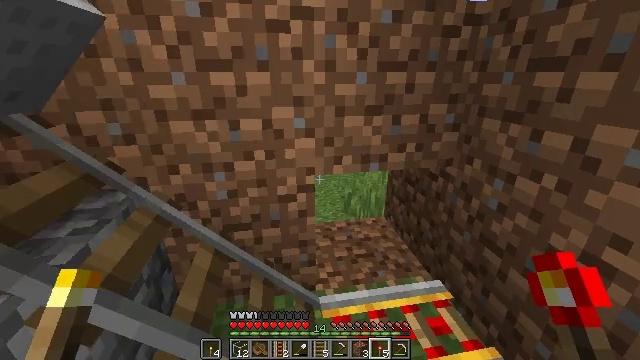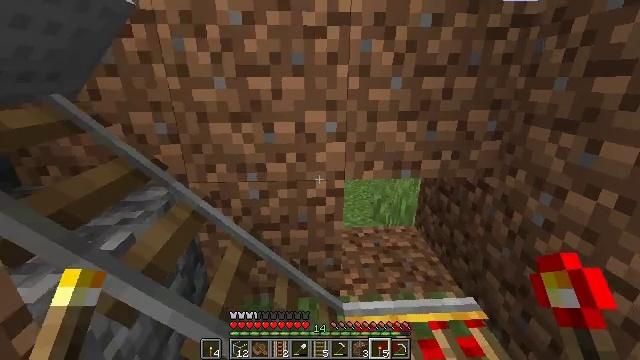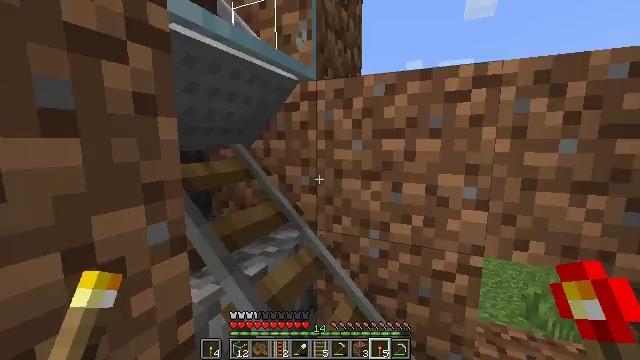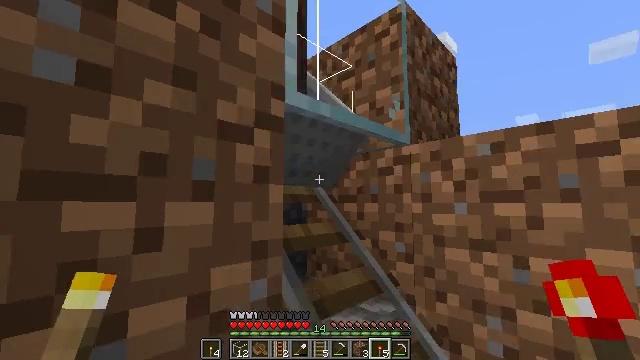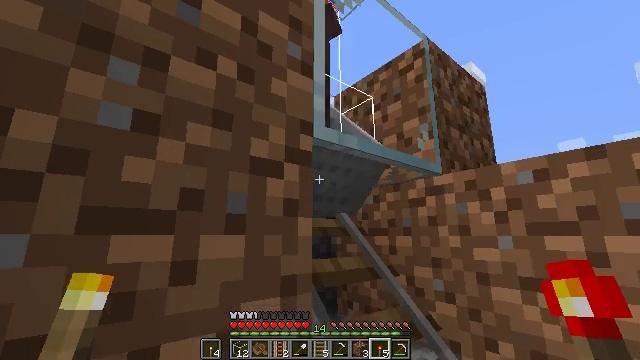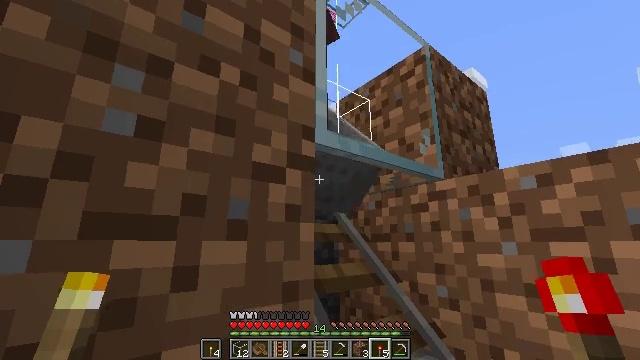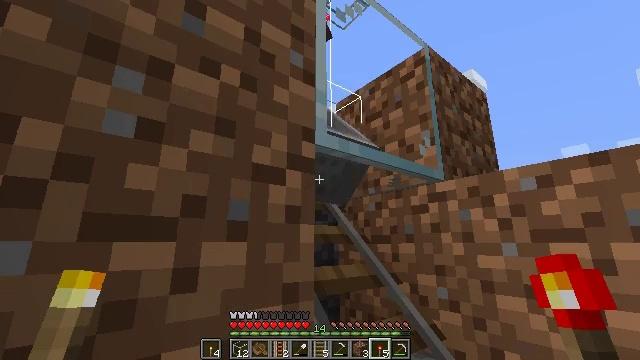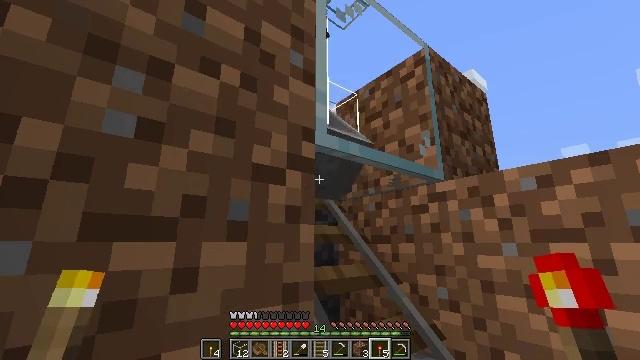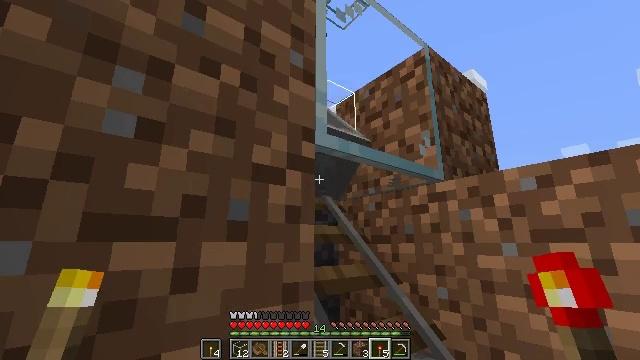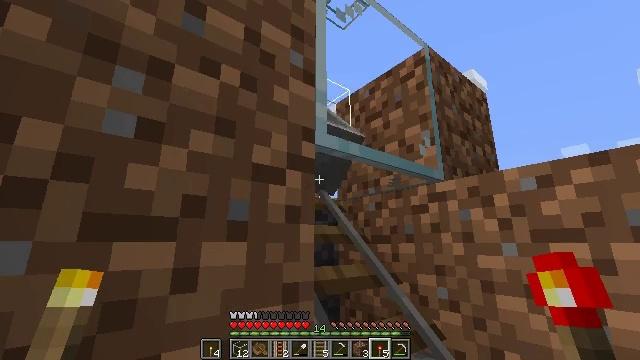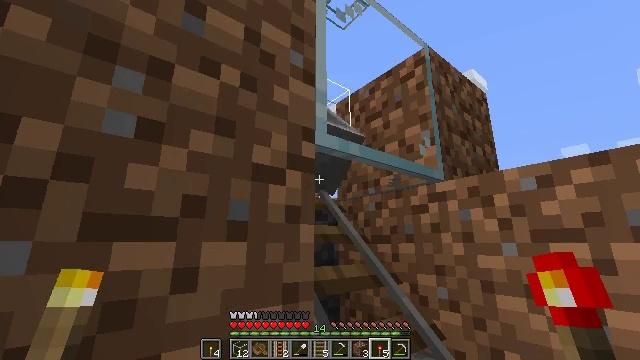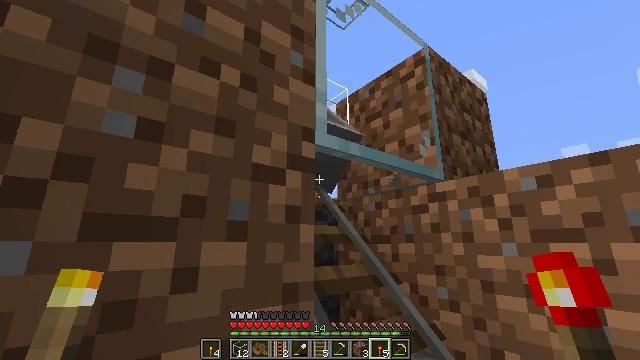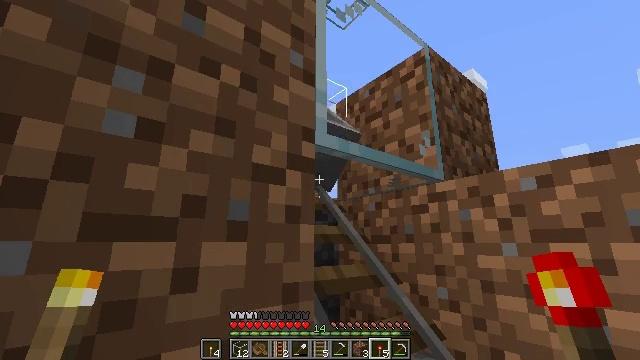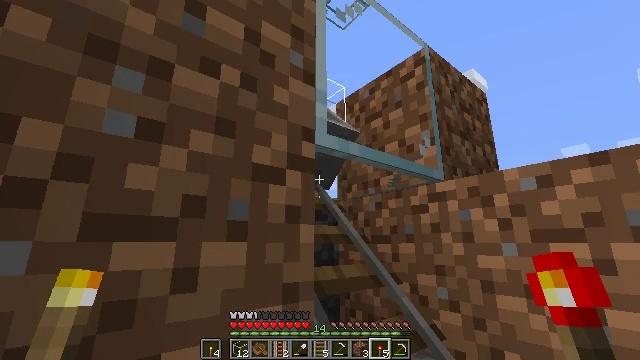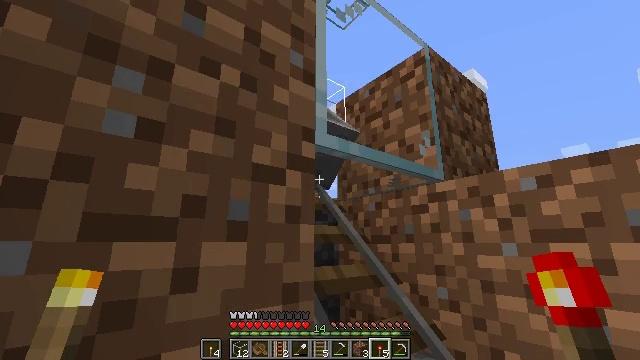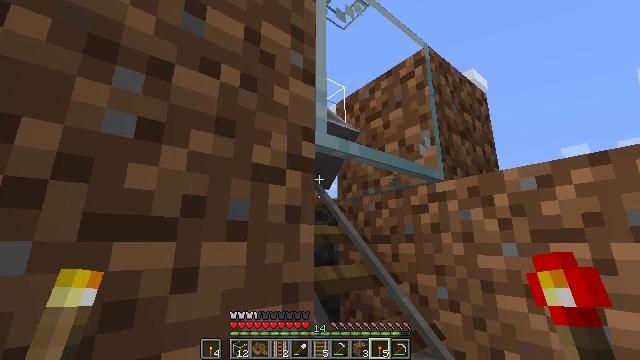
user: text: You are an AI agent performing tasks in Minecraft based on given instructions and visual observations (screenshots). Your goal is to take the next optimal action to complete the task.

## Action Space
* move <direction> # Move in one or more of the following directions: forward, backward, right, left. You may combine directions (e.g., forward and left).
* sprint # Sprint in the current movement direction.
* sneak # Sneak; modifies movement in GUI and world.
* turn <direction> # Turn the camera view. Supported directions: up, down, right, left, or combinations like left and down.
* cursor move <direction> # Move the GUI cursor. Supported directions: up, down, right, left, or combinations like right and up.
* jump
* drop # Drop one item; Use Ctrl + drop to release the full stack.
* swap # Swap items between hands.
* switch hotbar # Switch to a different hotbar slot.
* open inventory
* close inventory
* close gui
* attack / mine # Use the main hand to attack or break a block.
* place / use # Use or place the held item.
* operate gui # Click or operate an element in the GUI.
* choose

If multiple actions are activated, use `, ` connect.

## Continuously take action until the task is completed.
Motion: motion action
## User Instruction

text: Mine the redstone torch to collect it.
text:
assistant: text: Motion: turn left
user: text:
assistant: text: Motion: turn left and up
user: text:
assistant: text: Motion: turn left and up
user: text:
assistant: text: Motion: turn left and up
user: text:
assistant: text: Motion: turn up
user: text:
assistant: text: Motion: no_op
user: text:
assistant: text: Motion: no_op
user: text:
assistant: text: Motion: no_op
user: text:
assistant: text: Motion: no_op
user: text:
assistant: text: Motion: no_op
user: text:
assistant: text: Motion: no_op
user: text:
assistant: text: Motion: no_op
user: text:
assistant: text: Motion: no_op
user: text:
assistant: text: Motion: no_op
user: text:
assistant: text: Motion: no_op
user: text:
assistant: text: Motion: no_op
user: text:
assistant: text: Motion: no_op
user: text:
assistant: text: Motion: no_op
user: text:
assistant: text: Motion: no_op
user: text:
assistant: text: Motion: no_op
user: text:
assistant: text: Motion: no_op
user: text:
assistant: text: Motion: no_op
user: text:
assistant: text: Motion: no_op
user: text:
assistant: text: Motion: no_op
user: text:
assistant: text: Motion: no_op
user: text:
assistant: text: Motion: no_op
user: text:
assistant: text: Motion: no_op
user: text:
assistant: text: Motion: no_op
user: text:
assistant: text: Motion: no_op
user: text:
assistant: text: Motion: turn down